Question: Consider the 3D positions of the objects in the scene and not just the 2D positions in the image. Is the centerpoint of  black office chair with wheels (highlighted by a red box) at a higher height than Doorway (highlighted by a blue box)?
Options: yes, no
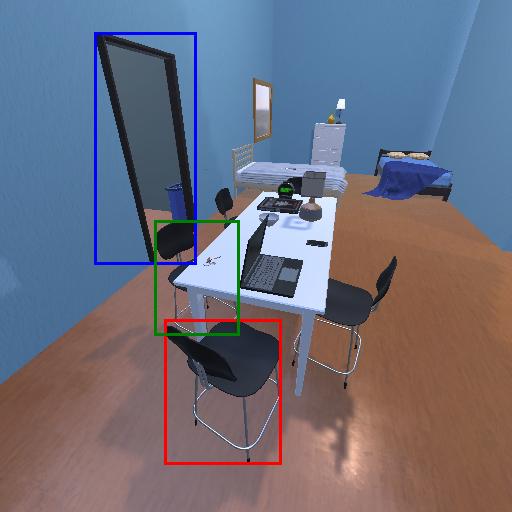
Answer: yes